Question: I am trying to implement SherlockActionbar. I downloaded the project from GitHub and imported the library as a Project and using Android 2.2 as the base SDK.
But the Project seems to have a lot of errors.
Guess i need to import some other library.

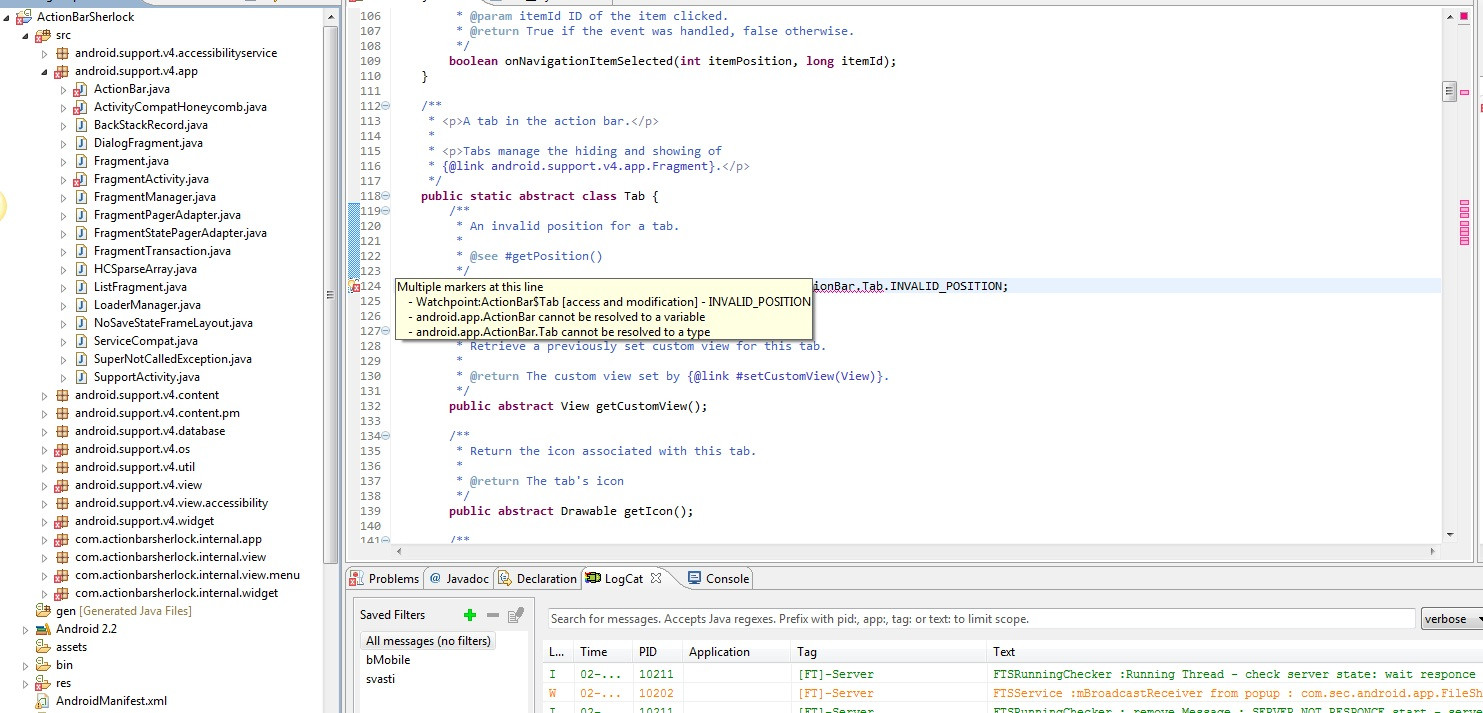
Answer: You need to compile with Android 3.2. The library needs access to classes from the Honeycomb SDK in order to support it when run on 3.0+
Despite compiling with the newer SDK, you can still support back to Android 2.2 by setting the 'minSdkVersion' to '8'.
Each of the samples in the repository (for version 3) support back to Android 1.6. Take a look at <URL> for more information and examples.